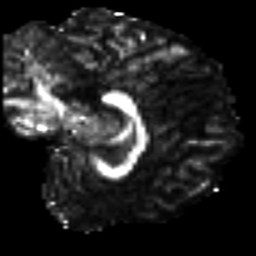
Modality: FA
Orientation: sagittal
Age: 29
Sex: female
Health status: healthy
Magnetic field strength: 3 T
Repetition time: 8.4 s
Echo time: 0.0926 s